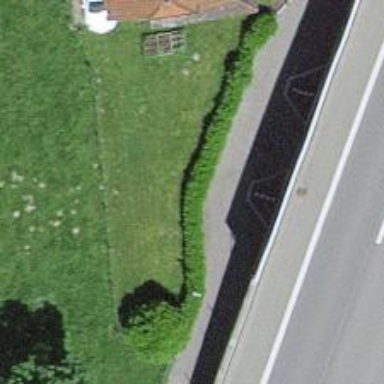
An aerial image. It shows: Hedge barrier.